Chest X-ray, AP view. Patient: 44 years old, sex M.
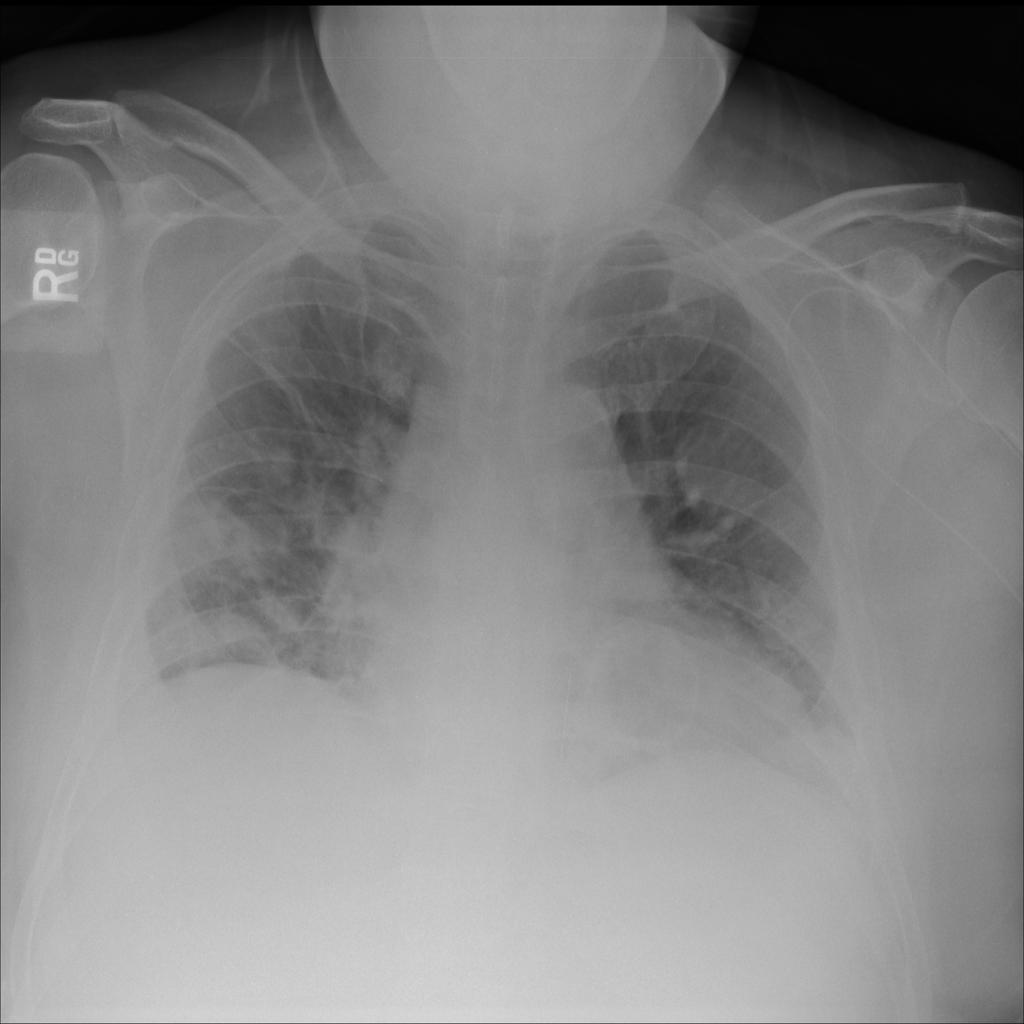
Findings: No Finding